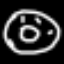
Label: donut